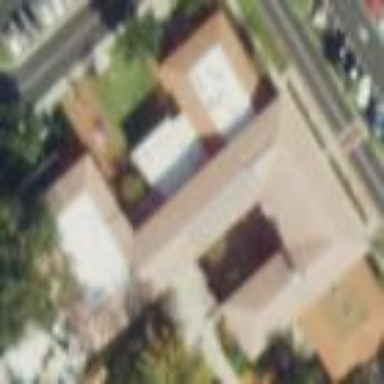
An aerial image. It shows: School building.